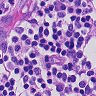
Metastatic tissue present: no